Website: slack
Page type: billing-address
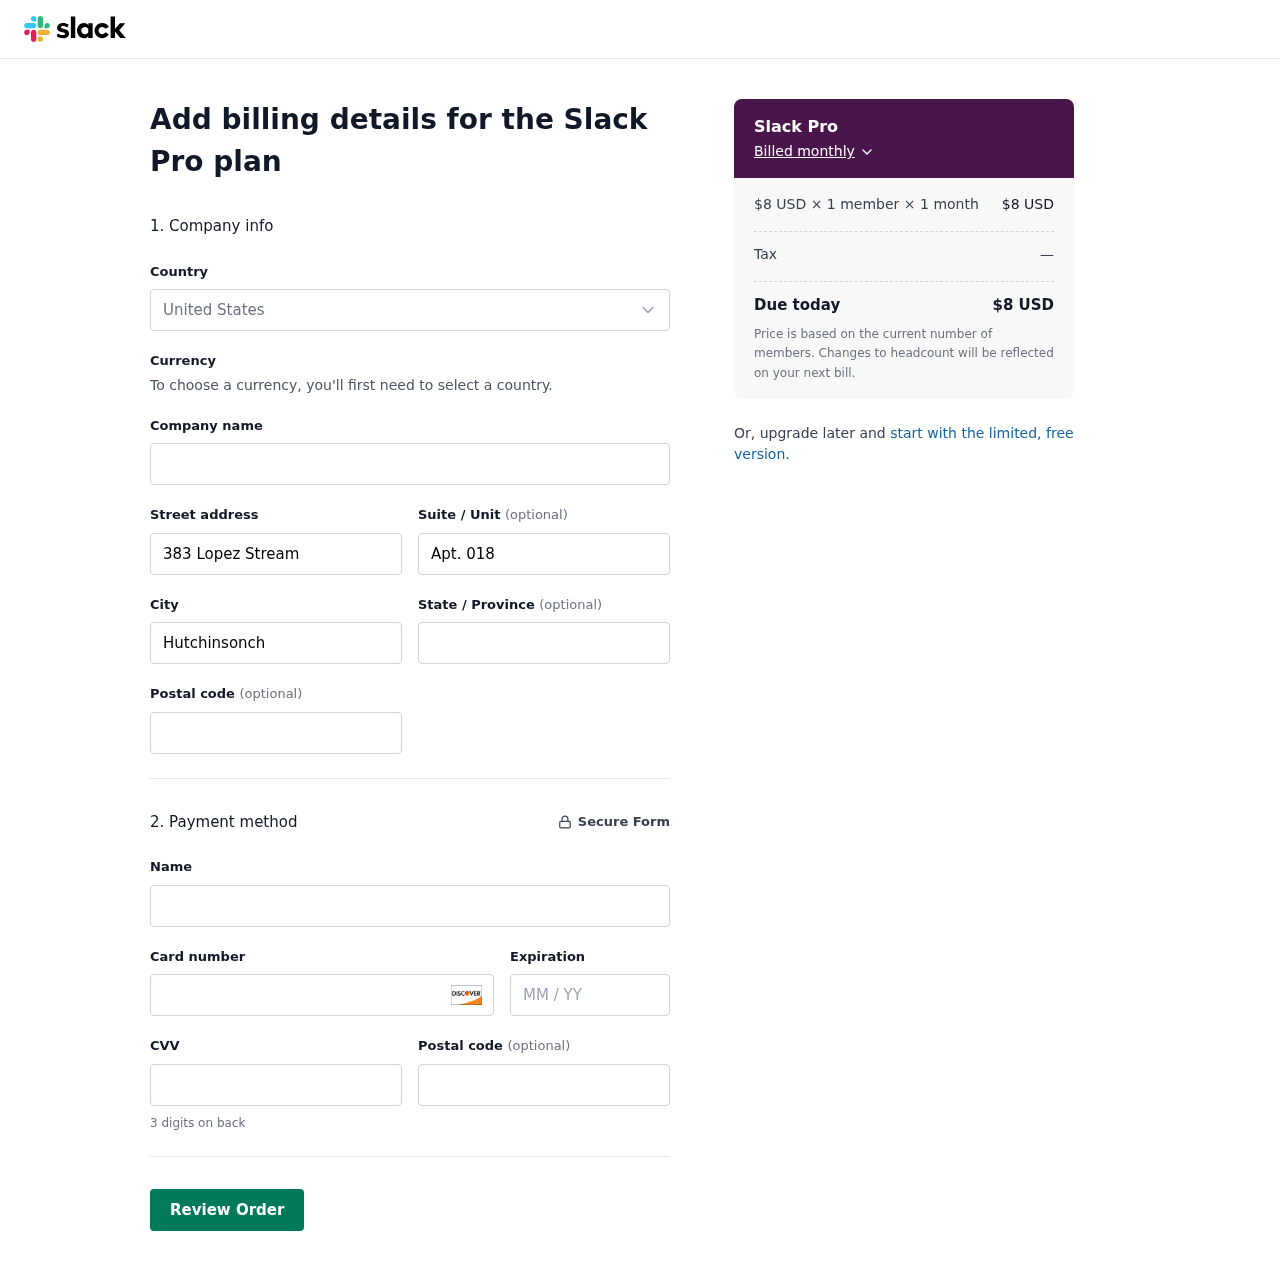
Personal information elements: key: PII_CARD_CVV
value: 365
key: PII_CARD_EXPIRY
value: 09/28
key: PII_CARD_NUMBER
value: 6515 7038 9940 2287
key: PII_CITY
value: Hutchinsonchester
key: PII_COUNTRY
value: United States
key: PII_FULLNAME
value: Judy Nelson
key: PII_POSTCODE
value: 92618
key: PII_POSTCODE2
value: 45019
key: PII_STATE
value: Wisconsin
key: PII_STREET
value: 383 Lopez Stream
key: PII_STREET2
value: Apt. 018
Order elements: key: ORDER_PLAN_PRICE
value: $8 USD
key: ORDER_NUM_MEMBERS
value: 1 member
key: ORDER_NUM_MONTHS
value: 1 month
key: ORDER_SUBTOTAL
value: $8 USD
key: ORDER_TAX
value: —
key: ORDER_TOTAL
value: $8 USD